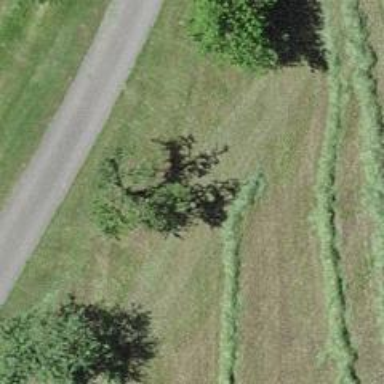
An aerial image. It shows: Agricultural area with deciduous broadleaved trees.